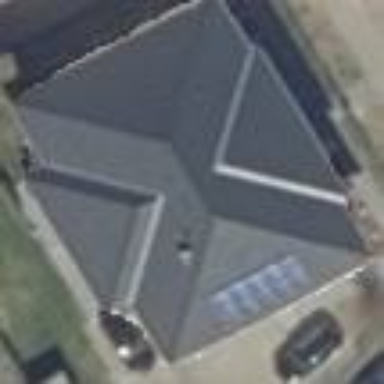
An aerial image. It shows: Detached building with hipped roof.